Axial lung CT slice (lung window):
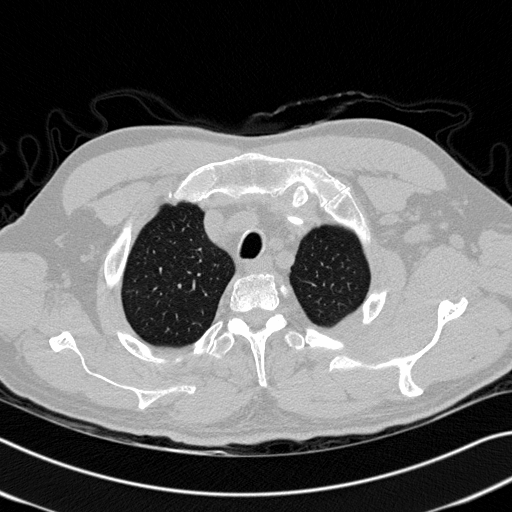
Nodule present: no